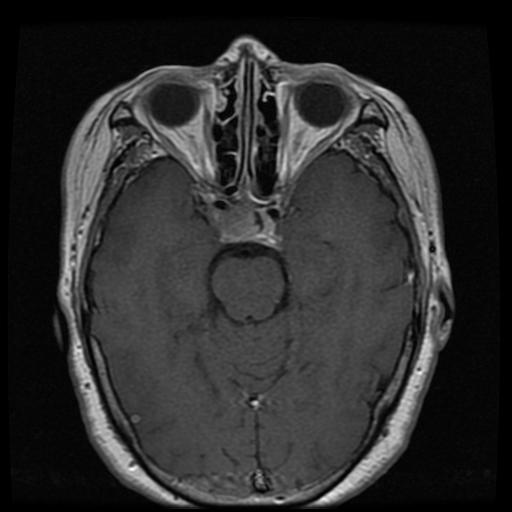
Label: pituitary